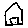
Label: house